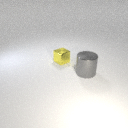
small yellow metal cube to the left of large gray metal cylinder